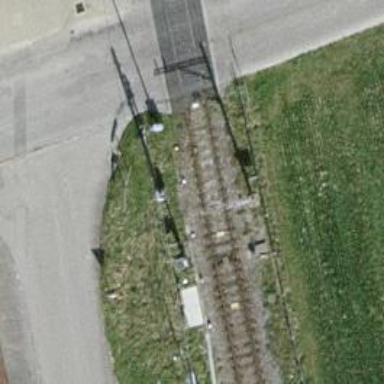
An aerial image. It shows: Railway signal.